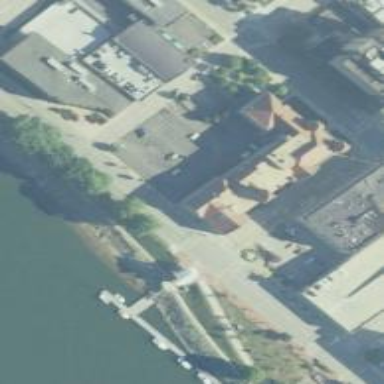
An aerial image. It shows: Courthouse building.